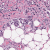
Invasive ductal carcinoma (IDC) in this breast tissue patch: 1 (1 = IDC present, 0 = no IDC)